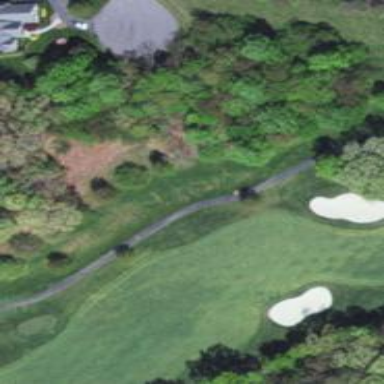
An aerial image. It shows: View of golf hole.